【题型】选择题　【知识点】解析几何　【难度】medium
已知抛物线 $C_1:y^2=8x$，圆 $C_2:(x-2)^2+y^2=1$，若点 $P$、$Q$ 分别在 $C_1$、$C_2$ 上运动，且设点 $M(4,0)$，则 $\frac{|PM|}{|PQ|}$ 的最小值为（ ）.

A. $\frac{3}{5}$ \quad\quad\quad \quad\quad\quad B. $\frac{4}{5}$ \quad\quad\quad \quad\quad\quad C. $\frac{3}{4}$ \quad\quad\quad \quad\quad\quad D. $\frac{1}{2}$
【解答】
【答案】B

【知识点】点与圆的位置关系求参数、抛物线上的点到定点的距离及最值

【分析】
要使 $\frac{|PM|}{|PQ|}$ 最小，则 $|PQ|$ 需最大，根据抛物线的定义可得 $|PQ|_{\max}=|PF|+1=x+3$，$\frac{|PM|}{|PQ|}=\frac{\sqrt{x^2+16}}{x+3}$，然后整理换元转化为二次函数求最值。

【详解】
如图，设圆心为 $F$，则 $F$ 为抛物线 $y^2=8x$ 的焦点，

该抛物线的准线方程为 $x=-2$，设 $P(x,y)$，

由抛物线的定义得 $|PF|=x+2$，要使 $\frac{|PM|}{|PQ|}$ 最小，则 $|PQ|$ 需最大，

如图，$|PQ|$ 最大时，经过圆心 $F$，且圆 $F$ 的半径为 $1$，

$|PQ|_{\max}=|PF|+1=x+3$，且 $|PM|=\sqrt{(x-4)^2+y^2}=\sqrt{(x-4)^2+8x}=\sqrt{x^2+16}$，

所以 $\frac{|PM|}{|PQ|}=\frac{\sqrt{x^2+16}}{x+3}$，令 $x+3=t(t\ge 3)$，则 $x=t-3$，

所以 $\frac{|PM|}{|PQ|}=\frac{\sqrt{(t-3)^2+16}}{t}=\sqrt{\frac{25}{t^2}-\frac{6}{t}+1}$，由 $0<\frac{1}{t}\le\frac{1}{3}$，

而 $f(t)=\frac{25}{t^2}-\frac{6}{t}+1=25\left(\frac{1}{t}-\frac{3}{25}\right)^2+\frac{16}{25}$，

得 $\frac{1}{t}=\frac{3}{25}<\frac{1}{3}$，$f(t)$ 取得最小值 $\frac{16}{25}$，则 $\frac{|PM|}{|PQ|}$ 的最小值为 $\frac{4}{5}$.

故选：B.

【点睛】方法点睛：求圆上的动点到一定点的距离之和最大（小）转化为求圆心到定点的距离加半径（减半径）.
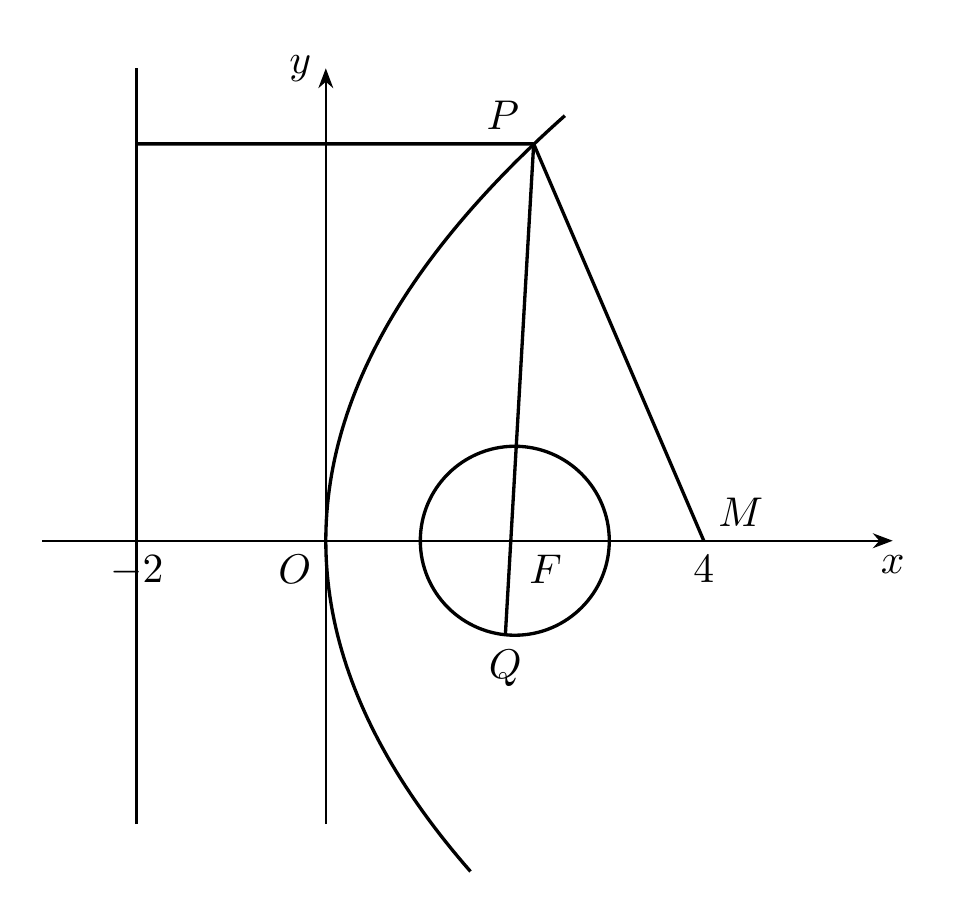